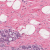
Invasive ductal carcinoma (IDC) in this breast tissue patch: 0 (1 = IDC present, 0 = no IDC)